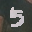
Label: 5